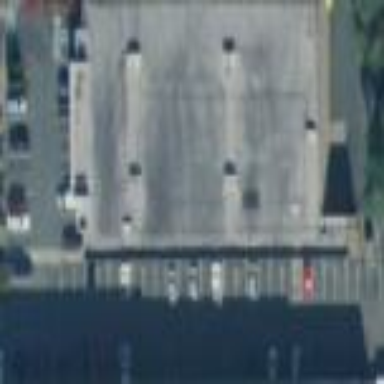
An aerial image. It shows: Parking area with surface.